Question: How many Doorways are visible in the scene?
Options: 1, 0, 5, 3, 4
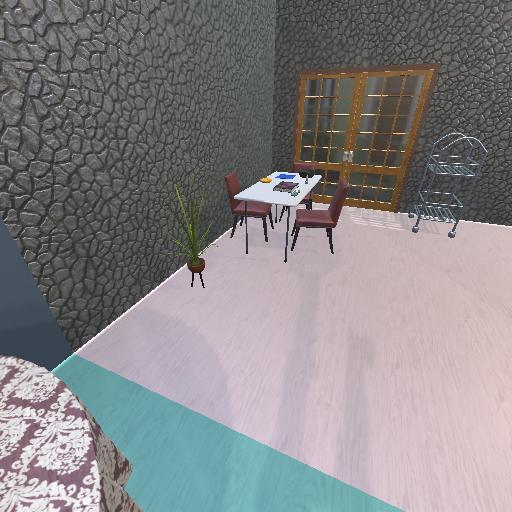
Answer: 1